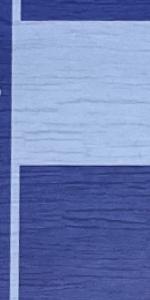
Label: Empty